已知直线 \(l\) 过点 \(P(2,1)\) 且与 \(x\) 轴正半轴、\(y\) 轴正半轴分别交于 \(A,B\) 两点.

\vspace{0.5em}

(1) 若 \(|OA|=|OB|\)，求直线 \(l\) 的斜截式方程;

\vspace{0.5em}

(2) 设直线 \(m\) 过点 \(P\) 与直线 \(l\) 垂直，\(m\) 与 \(x,y\) 轴分别交于 \(C,D\) 两点，若 \(\triangle OAB\) 与 \(\triangle OCD\) 的面积相等，求直线 \(m\) 的斜率;

\vspace{0.5em}

(3) 若圆 \(M\) 的圆心 \(M(x_M,y_M)\) 在 \(\triangle OAB\) 外，且与 \(x\) 轴所在直线相切于 \(x\) 轴正半轴上，与 \(y\) 轴所在直线相切于 \(y\) 轴正半轴上，与直线 \(AB\) 相切于线段 \(AB\) 上，设 \(t = \tan\left(\frac{1}{2}\angle OAB\right)\)，求 \(x_M\) 关于 \(t\) 的函数表达式和定义域，并求圆 \(M\) 的面积 \(S\) 的最小值及取到最小值时 \(\tan\angle OAB\) 的值.

\vspace{1em}
【解答】
\textbf{【答案】}
(1) \(y = -x + 3\)

(2) \(3\)

(3)  \(25\pi\)， \(\tan\angle OAB = \dfrac{3}{4}\)

\vspace{1em}

\textbf{【分析】}
(1) 利用直线方程表示出截距，再利用截距相等建立方程，求解斜率，最后求出直线方程即可.

(2) 先求 \(m\) 的方程，再求其截距，再利用三角形面积公式表示出面积，利用三角形面积相等建立方程，求解参数即可.

(3) 利用给定条件表示 \(OA,OB\)，再设出直线方程，表示 \(x_M\) 并用基本不等式求解其最小值，最后利用圆的面积公式求解面积即可.

\vspace{1em}

\textbf{【详解】}

(1) 设直线 \(l\) 的斜率为 \(k\)，则 \(y-1 = k(x-2)\ (k<0)\)，

当 \(x=0\) 时，\(y=1-2k\)，当 \(y=0\) 时，\(x=2-\dfrac{1}{k}\)，

\(\because |OA|=|OB|\)，\(\therefore 1-2k = 2-\dfrac{1}{k}\)，解得 \(k=-1\)，\(k=\dfrac{1}{2}\)（舍），

则直线 \(l\) 的方程为 \(y-1 = -(x-2)\)，即 \(y = -x + 3\).

\vspace{1em}

(2) 由 (1) 知 \(A\left(2-\dfrac{1}{k},0\right)\)，\(B\left(0,1-2k\right)\)，

因为直线 \(m\) 过点 \(P\) 与直线 \(l\) 垂直，则直线 \(m\) 的斜率为 \(-\dfrac{1}{k}\)，

则直线 \(m\) 的方程为 \(y-1 = -\dfrac{1}{k}(x-2)\)，

当 \(x=0\) 时，\(y=1+\dfrac{2}{k}\)，当 \(y=0\) 时，\(x=2+k\)，则 \(OC=|2+k|\)，\(OD=\left|1+\dfrac{2}{k}\right|\)，

因为 \(\triangle OAB\) 与 \(\triangle OCD\) 的面积相等，所以
\[
\dfrac{1}{2}|2+k|\cdot\left|1+\dfrac{2}{k}\right| = \dfrac{1}{2}\left|2-\dfrac{1}{k}\right|\cdot|1-2k|,
\]

故 \(\left|(2+k)\left(1+\dfrac{2}{k}\right)\right| = \left|\left(2-\dfrac{1}{k}\right)(1-2k)\right|\)，解得 \(k=3\)（舍），\(k=-\dfrac{1}{3}\)，则直线 \(m\) 的斜率为 \(3\).

\vspace{1em}

(3) 易知圆的半径为 \(x_M\)，\(y_M = x_M\)，

如图，设圆 \(M\) 与 \(x\) 轴切点为 \(C\)，与 \(y\) 轴切点为 \(D\)，与直线 \(l\) 的切点为 \(N\)，

连接 \(BM,AM\)，则 \(\triangle BDM \cong \triangle BNM\)，\(\triangle ANM \cong \triangle ACM\)，

\(\therefore \angle DMB = \angle NMB\)，\(\angle NMA = \angle CMA\)，

设 \(\angle OAB = 2\alpha\)，则 \(\angle CAB = \pi-2\alpha\)，\(\angle CAM = \dfrac{\pi}{2}-\alpha\)，\(\angle CMA = \alpha\)，

\(\angle DMB = \angle NMB = \dfrac{\pi}{4}-\alpha\)，\(\therefore AC = x_M\tan\alpha\)，\(BD = x_M\tan\left(\dfrac{\pi}{4}-\alpha\right)\)，

\(\therefore OA = x_M - x_M\tan\alpha\)，\(OB = x_M - x_M\tan\left(\dfrac{\pi}{4}-\alpha\right)\)，

设直线 \(l\) 的方程为 \(\dfrac{x}{a} + \dfrac{y}{b} = 1\)，其中 \(a=|OA|\)，\(b=|OB|\)，

因为直线 \(l\) 经过 \((2,1)\)，所以有
\[
\dfrac{2}{x_M - x_M\tan\alpha} + \dfrac{1}{x_M - x_M\tan\left(\dfrac{\pi}{4}-\alpha\right)} = 1,
\]

化简得 \(x_M = \dfrac{2}{1-\tan\alpha} + \dfrac{1+\tan\alpha}{2\tan\alpha}\)，令 \(t = \tan\alpha\)，即
\[
x_M = \dfrac{2}{1-t} + \dfrac{1+t}{2t},
\]

\(\because 2\alpha \in \left(0,\dfrac{\pi}{2}\right)\)，所以 \(\alpha \in \left(0,\dfrac{\pi}{4}\right)\)，故 \(t \in (0,1)\)，

则
\[
x_M = \dfrac{2}{1-t} + \dfrac{1}{2t} + \dfrac{1}{2} = \left(\dfrac{2}{1-t} + \dfrac{1}{2t}\right)[(1-t)+t] + \dfrac{1}{2} = \dfrac{2t}{1-t} + \dfrac{1-t}{2t} + 3 \ge 2 + 3 = 5,
\]

当且仅当 \(\dfrac{2t}{1-t} = \dfrac{1-t}{2t}\)，即 \(t = \dfrac{1}{3}\)，\(\tan\angle OAB = \tan2\alpha = \dfrac{2t}{1-t^2} = \dfrac{3}{4}\) 时，取最小值，

此时 \(S\) 的最小值为 \(5^2\pi = 25\pi\).
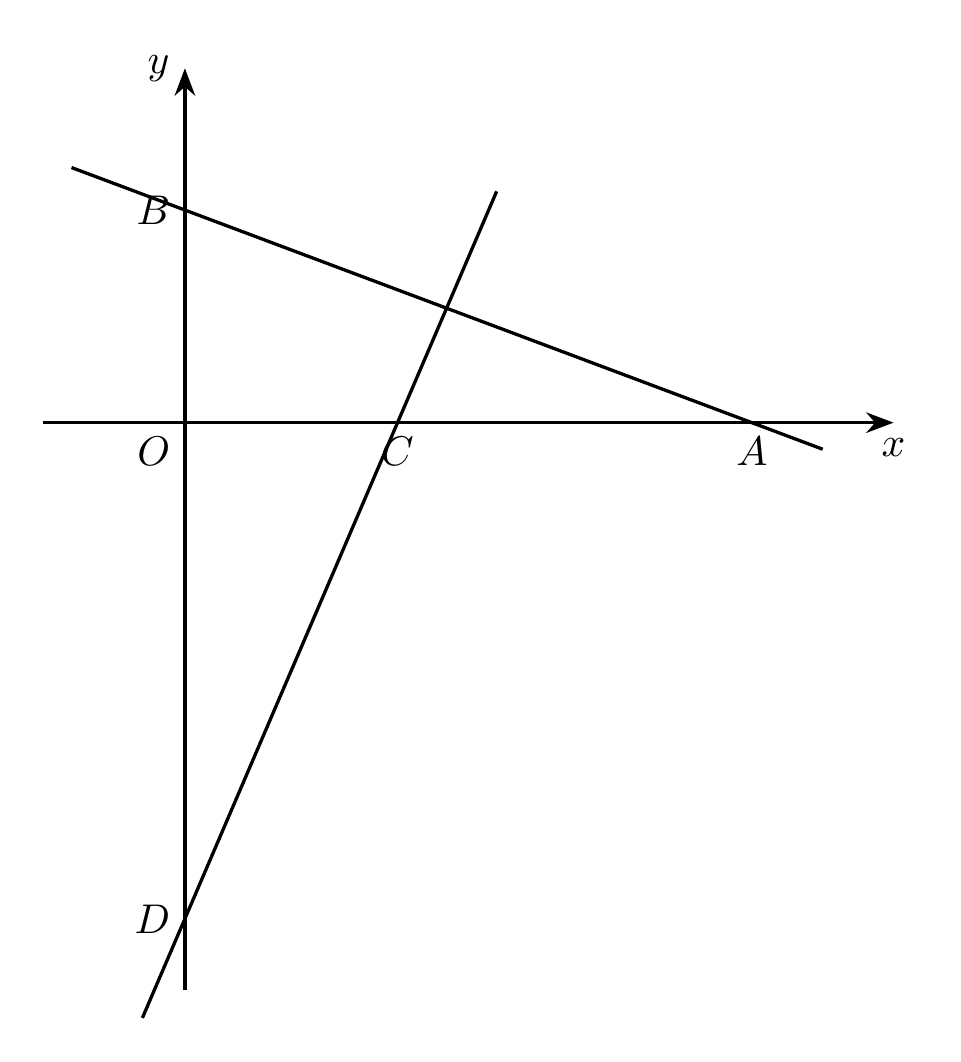
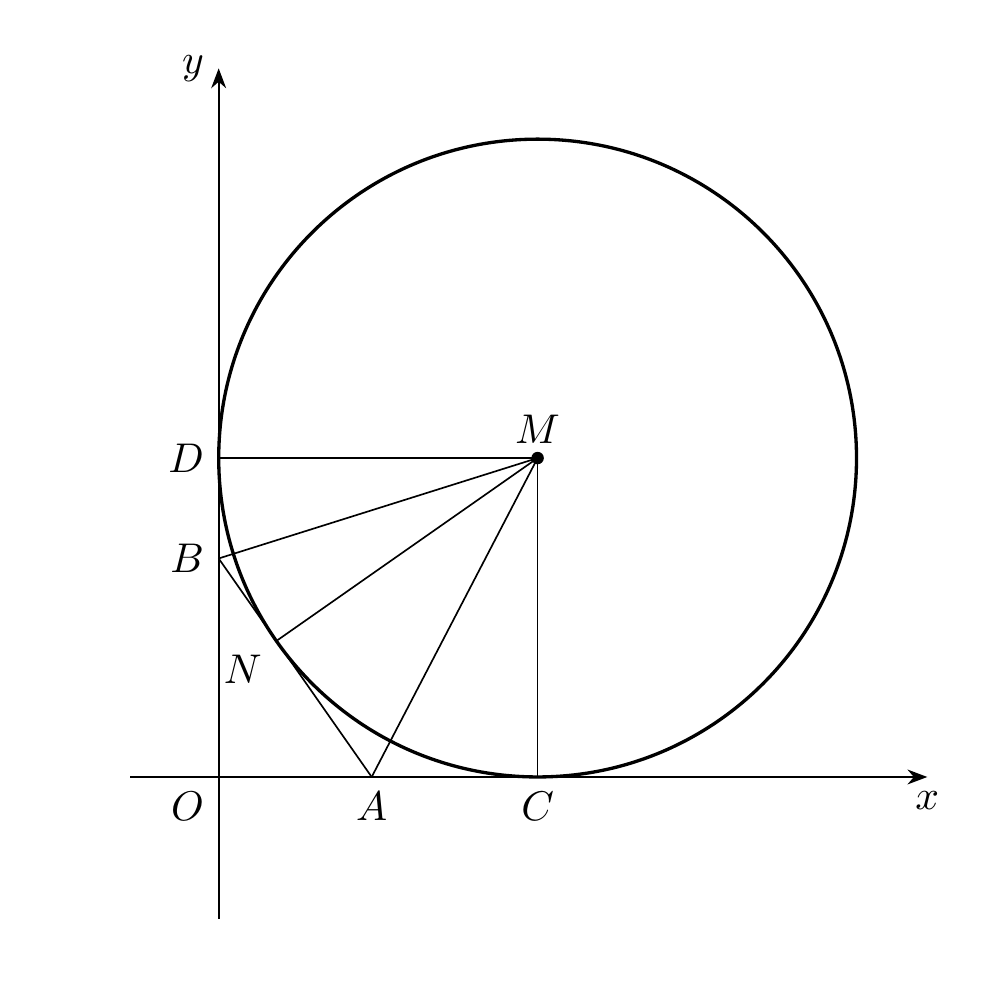